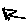
Label: zigzag